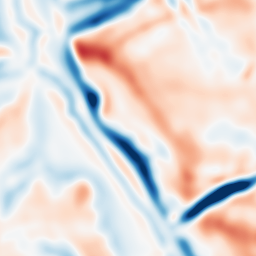
Category: multiscale
Decomposition family: dog
Decomposition parameters: sigma_low: 5
sigma_high: 5
Upsampling method: edge_directed
Upsampling parameters: scale: 4
Upsampling scale: 4